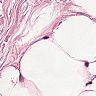
Metastatic tissue present: no